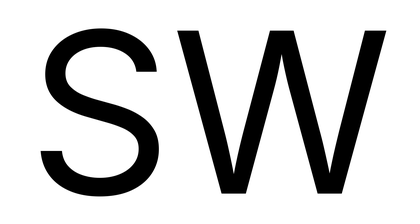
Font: Inter_Regular